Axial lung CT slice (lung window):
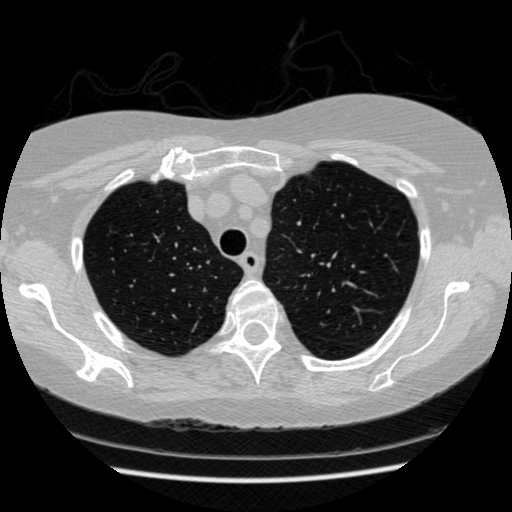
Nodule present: no